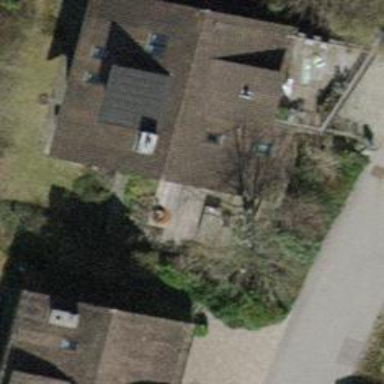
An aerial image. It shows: Building with tiled roof.